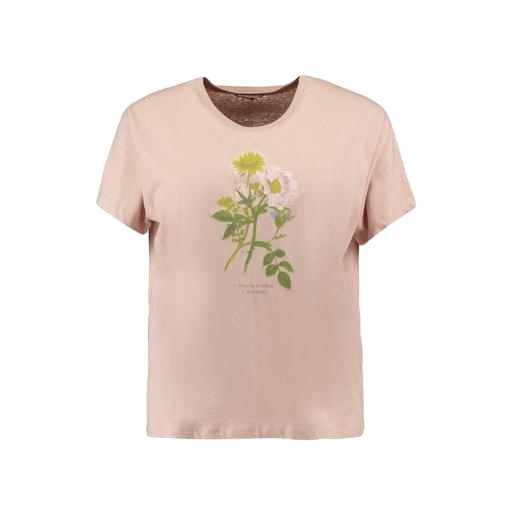
pink woman's tee, pink blossom floral-print t-shirt, green blossom t-shirt, white background